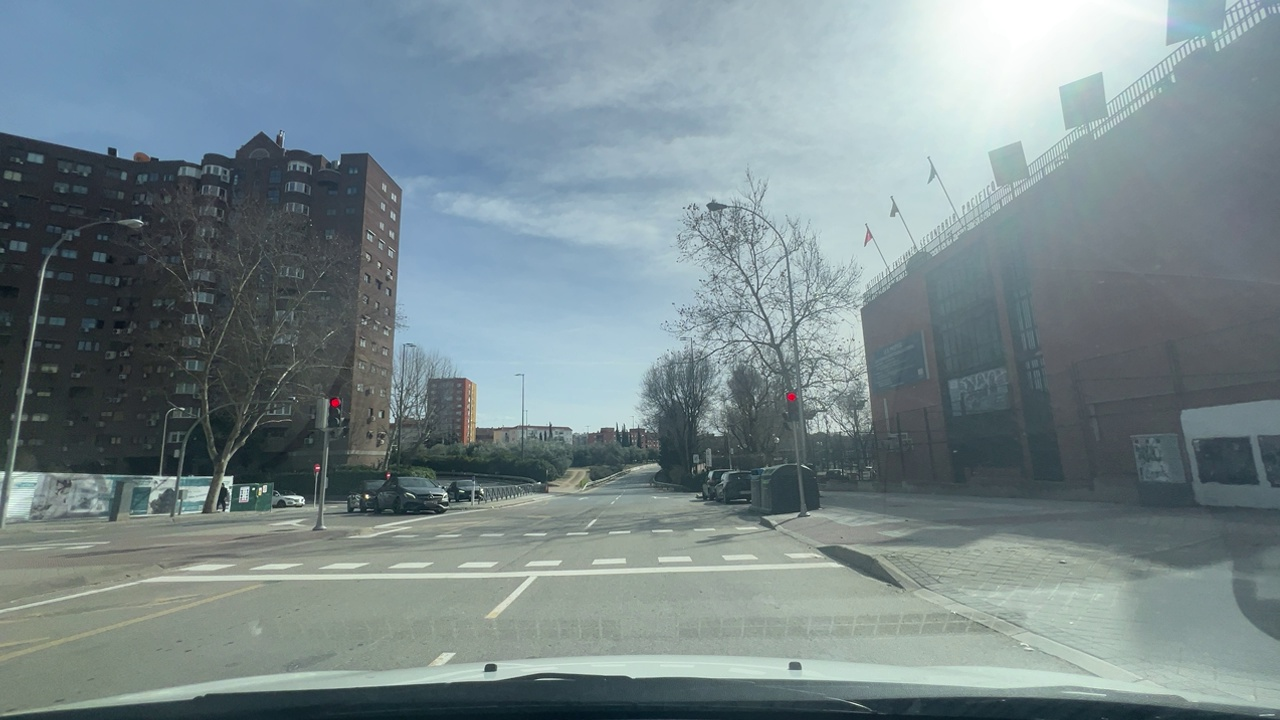
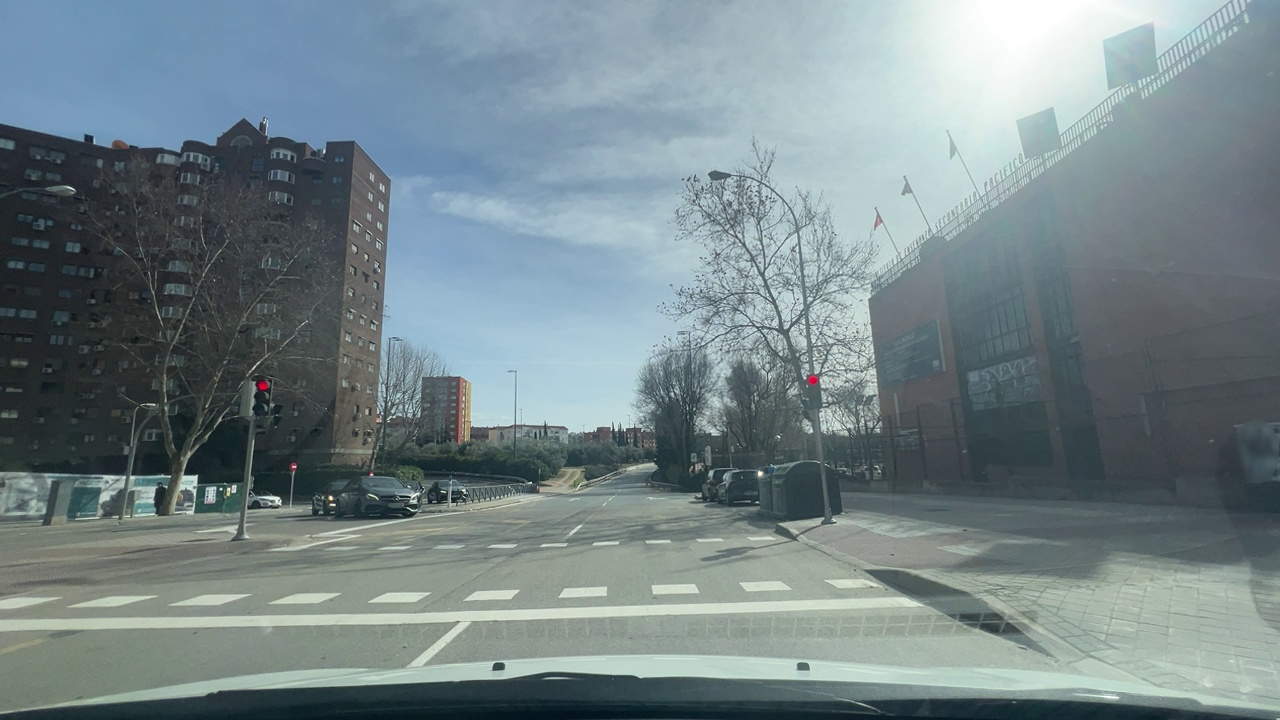
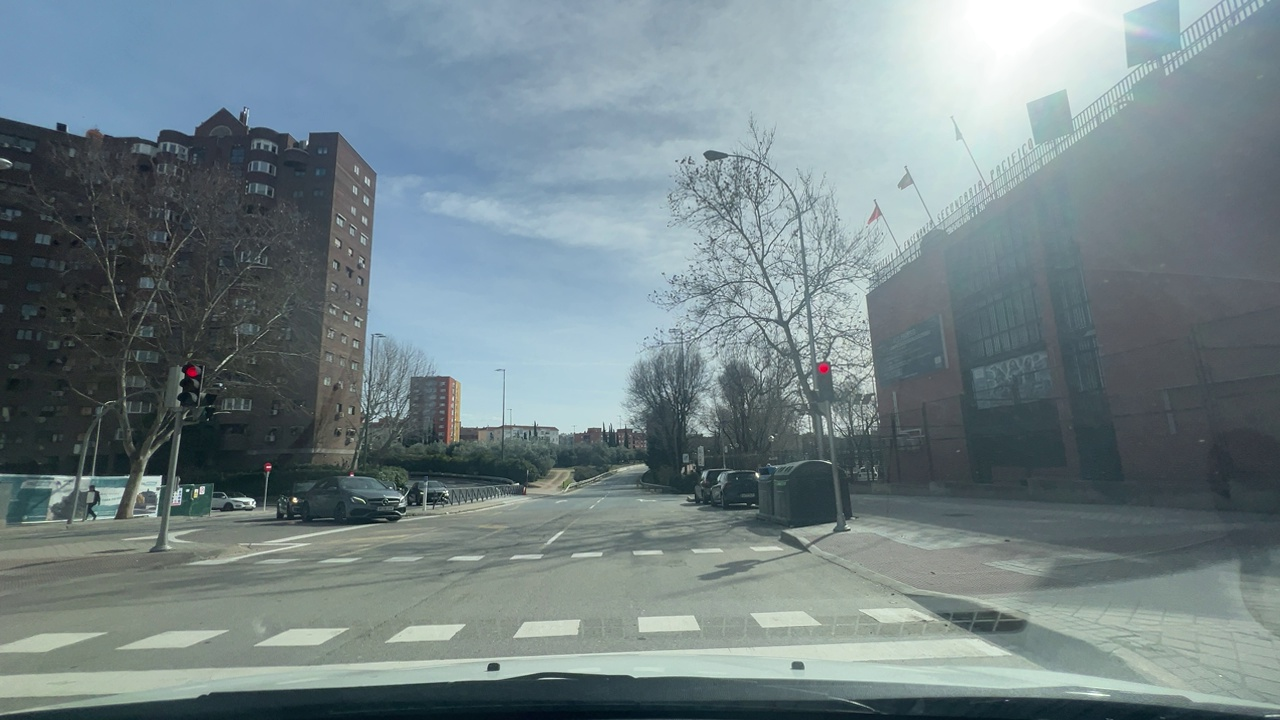
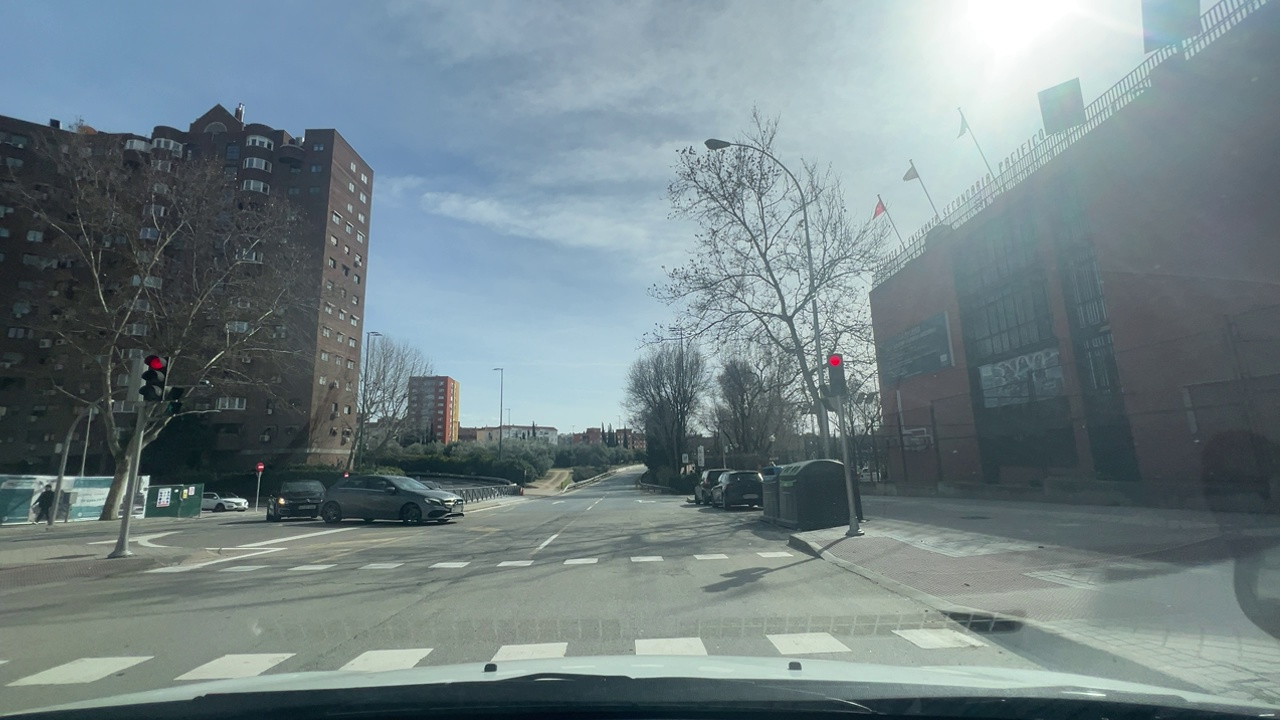
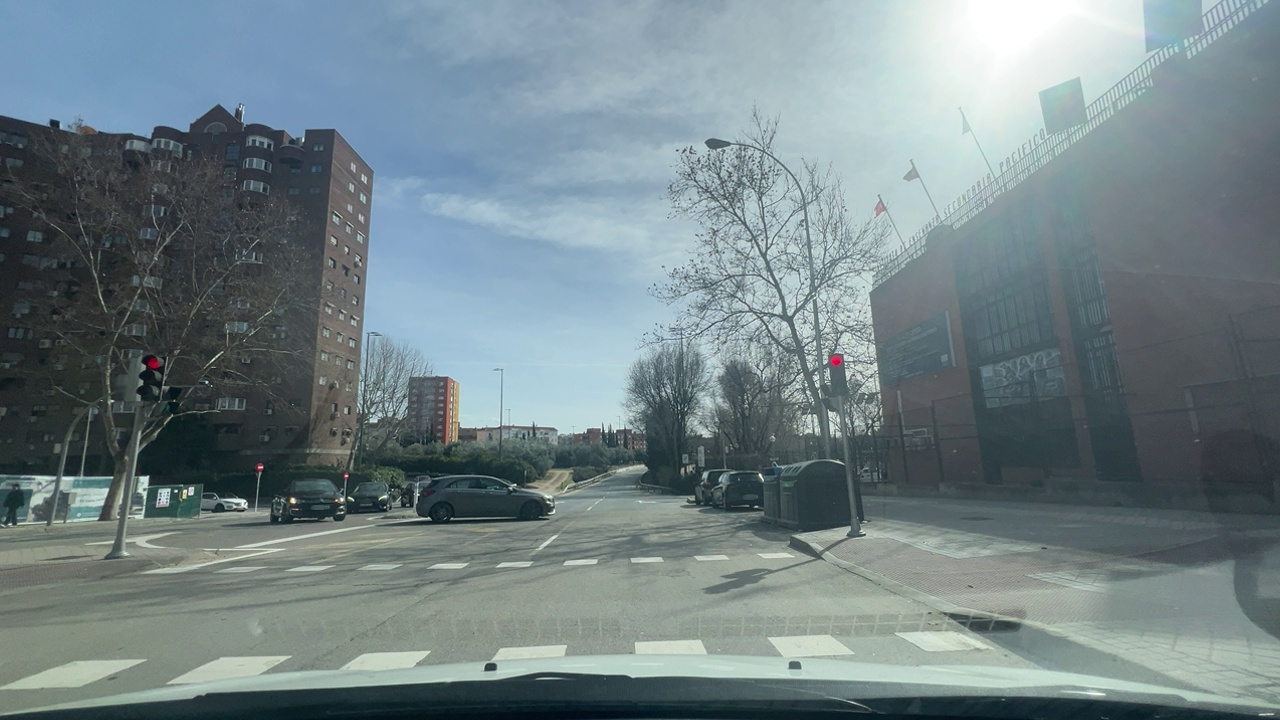
Situation: Traffic light
Question: Do you observe any red traffic light regulating the ego lane?
Answer: Yes
Reasoning: There are two traffic lights, one on each side of the road, which are red and apply to both lanes travelling in the same direction.

Situation: Traffic light
Question: What is the color of the traffic light regulating the ego lane?
Answer: Red
Reasoning: There are two traffic lights, one on each side of the road, which are red and apply to both lanes travelling in the same direction.